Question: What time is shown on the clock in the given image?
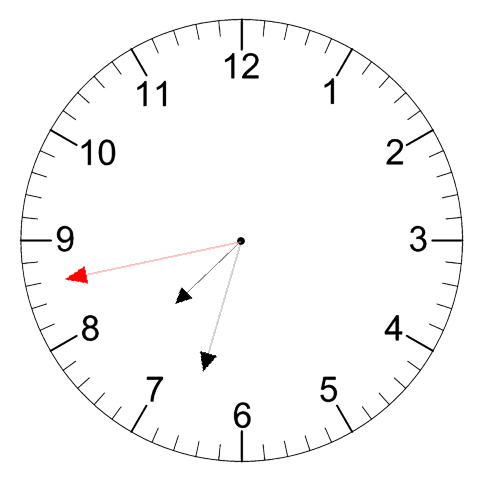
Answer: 07:32:43